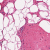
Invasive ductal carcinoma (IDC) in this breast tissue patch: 0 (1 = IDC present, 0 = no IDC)